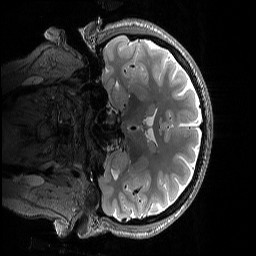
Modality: T2w
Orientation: coronal
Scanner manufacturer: siemens
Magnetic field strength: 3 T
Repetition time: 3.2 s
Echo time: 0.565 s